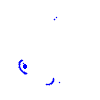
Particle: proton